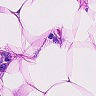
Metastatic tissue present: yes